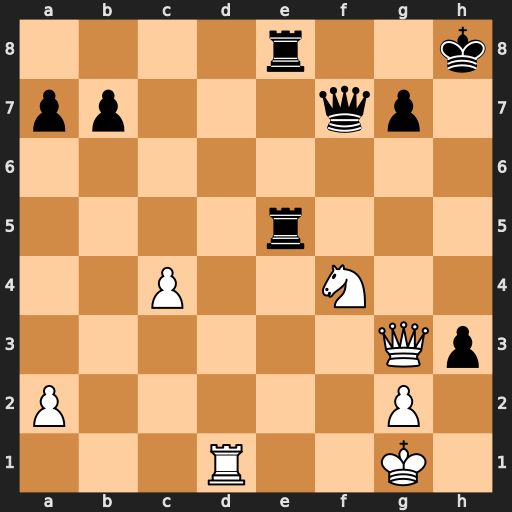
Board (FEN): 4r2k/pp3qp1/8/4r3/2P2N2/6Qp/P5P1/3R2K1
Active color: w
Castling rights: -
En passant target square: -
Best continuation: Ng6+ Kg8 Nxe5